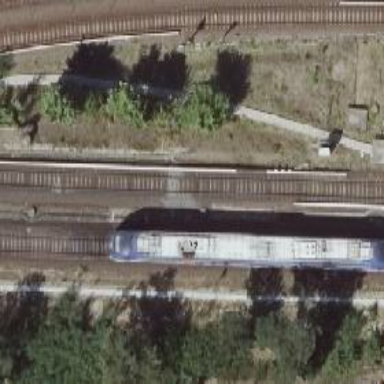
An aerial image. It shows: Railway milestone.